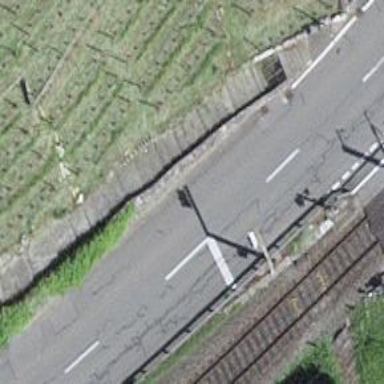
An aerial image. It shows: Road with traffic signals for signaling.